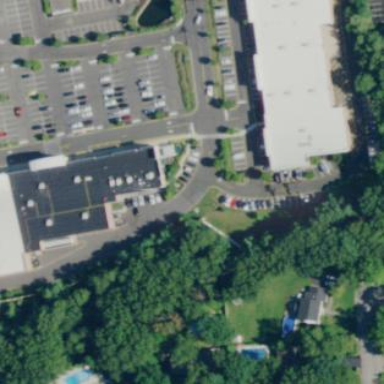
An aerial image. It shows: Part of the building is designated for retail.